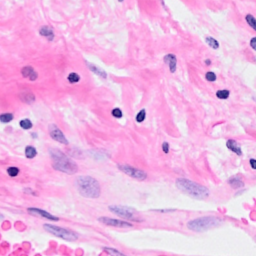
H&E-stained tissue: Breast